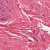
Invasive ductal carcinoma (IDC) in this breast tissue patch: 0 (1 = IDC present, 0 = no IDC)